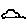
Label: car